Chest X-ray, PA view. Patient: 54 years old, sex F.
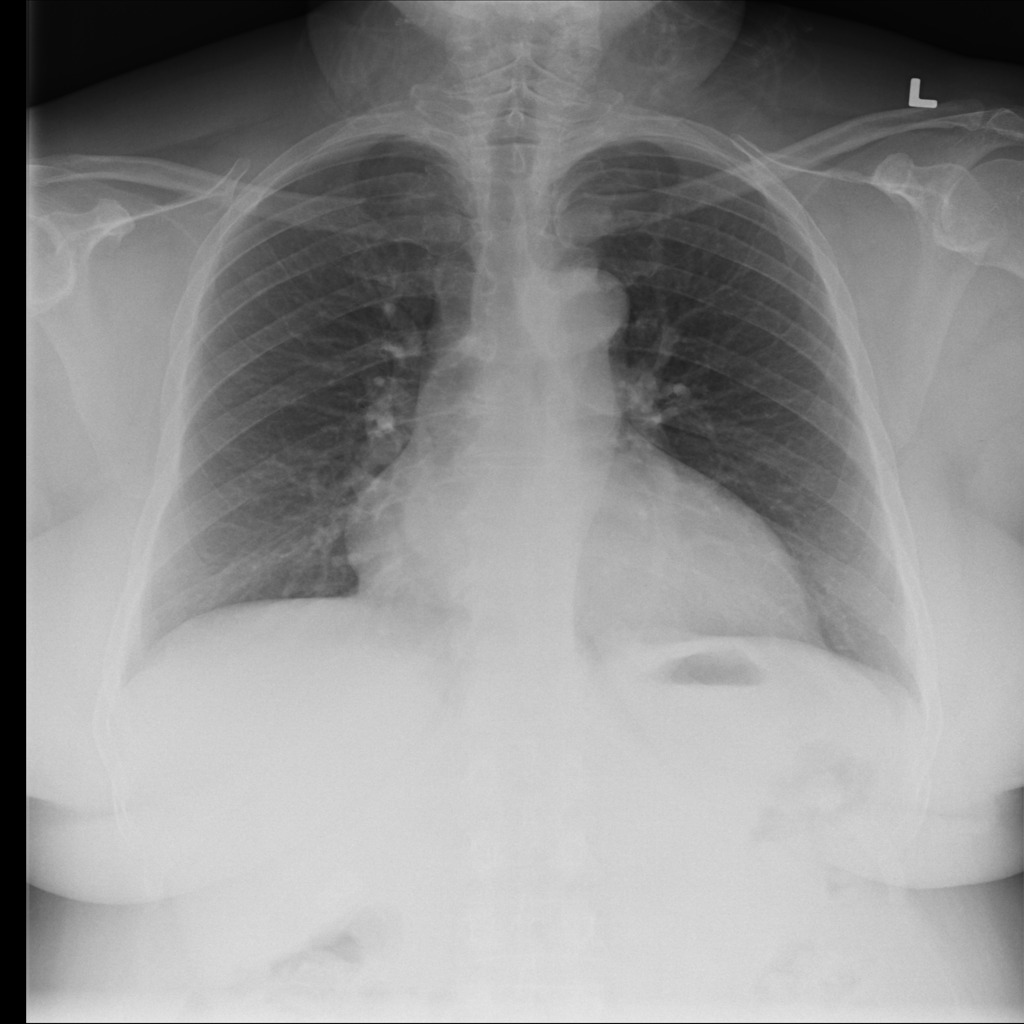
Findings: No Finding